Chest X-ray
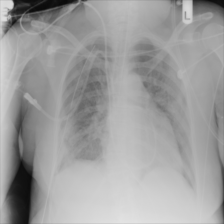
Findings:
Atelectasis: negative
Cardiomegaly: negative
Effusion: negative
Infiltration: negative
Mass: negative
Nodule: negative
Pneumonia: negative
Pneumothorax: negative
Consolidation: positive
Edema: negative
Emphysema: negative
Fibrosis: negative
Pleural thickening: negative
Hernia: negative